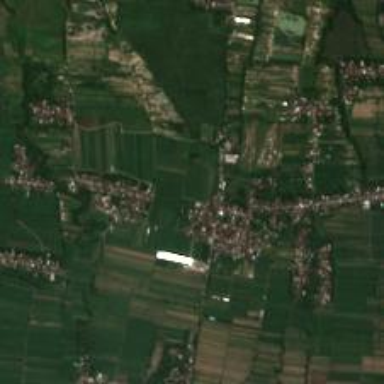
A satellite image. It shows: Village.